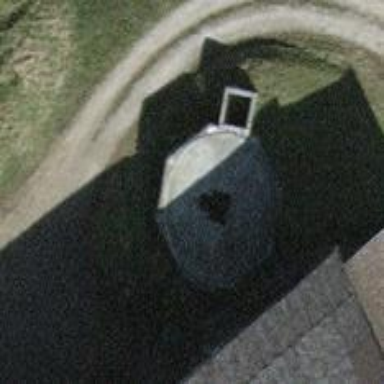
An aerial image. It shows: Storage tank which is man-made and housed in building.